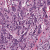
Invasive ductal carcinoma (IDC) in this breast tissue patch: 1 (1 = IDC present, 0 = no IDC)